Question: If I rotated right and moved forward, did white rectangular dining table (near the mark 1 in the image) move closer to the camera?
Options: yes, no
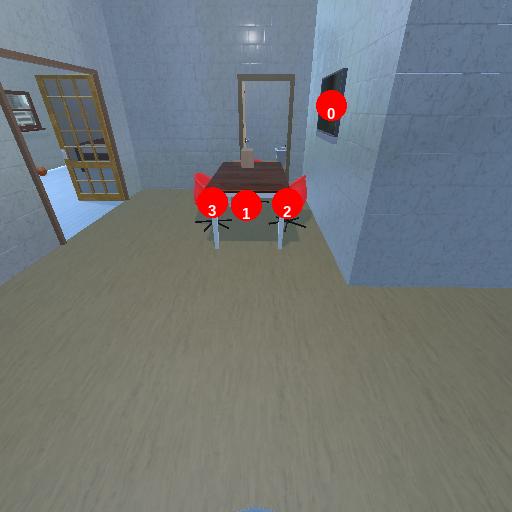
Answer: yes